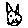
Label: cat